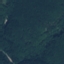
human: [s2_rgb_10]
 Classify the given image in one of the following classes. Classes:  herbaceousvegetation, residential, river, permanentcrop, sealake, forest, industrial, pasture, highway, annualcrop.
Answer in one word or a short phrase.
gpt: Forest